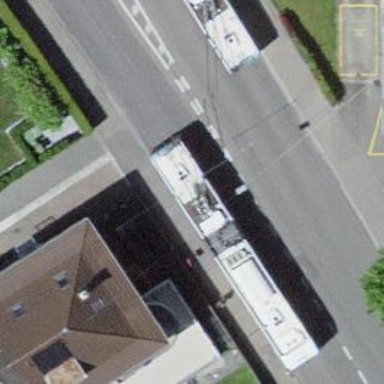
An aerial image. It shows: Trolleybus stop position for public transport.